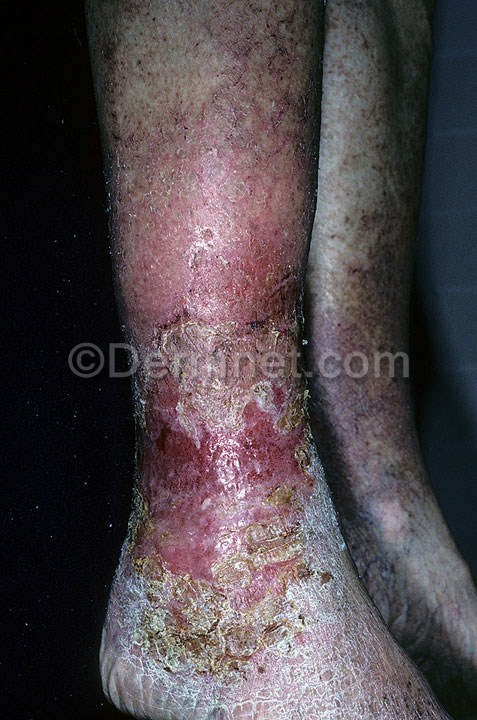
Disease: Eczema Photos